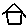
Label: house